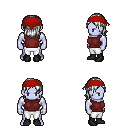
a pixel art fantasy rpg character, male body template, dark elf, purple skin, maroon sleeveless shirt, white pants, white long bangs hairstyle, red bandana, black shoes, four views (front, back, left, right), 2x2 character sprite sheet, small pixel art, hard edges, no anti-aliasing